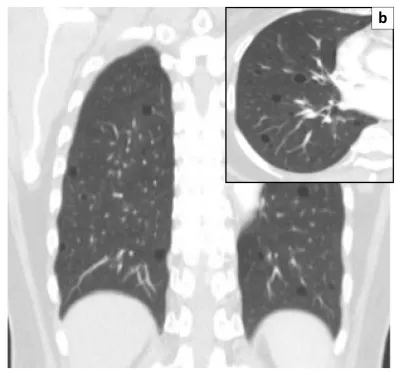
Thick-walled cavitating nodules to. Thin-walled pulmonary cysts over time. The uncomplicated thin-walled cysts are better appreciated in the magnified insert (b).
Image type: radiology (ct)